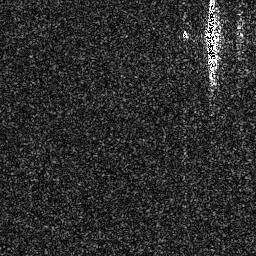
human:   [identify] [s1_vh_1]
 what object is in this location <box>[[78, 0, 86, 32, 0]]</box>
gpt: <ref>1 medium ship at the top right</ref>